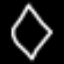
Label: diamond